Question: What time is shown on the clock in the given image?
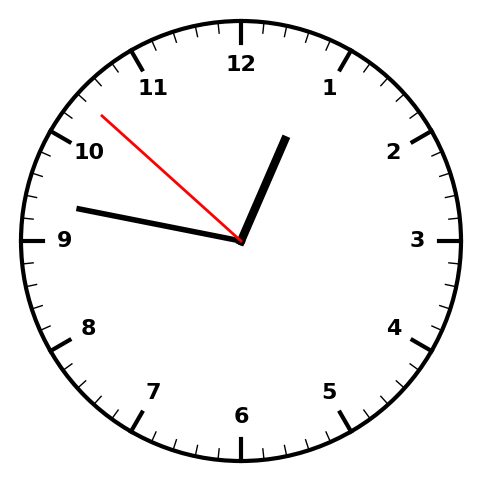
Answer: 12:46:52